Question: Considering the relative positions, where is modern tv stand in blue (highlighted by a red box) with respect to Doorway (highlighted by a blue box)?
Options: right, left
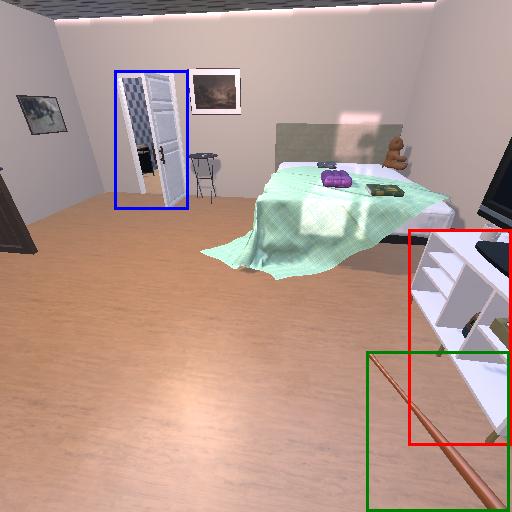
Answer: right